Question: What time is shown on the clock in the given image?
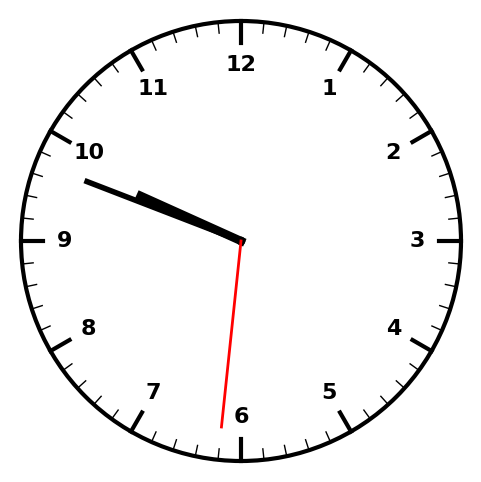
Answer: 09:48:31